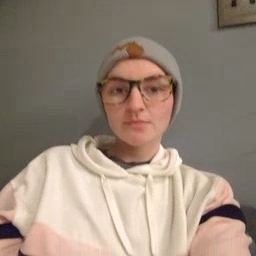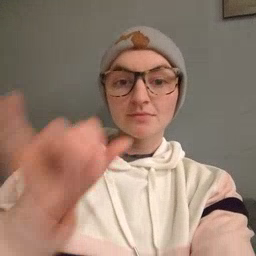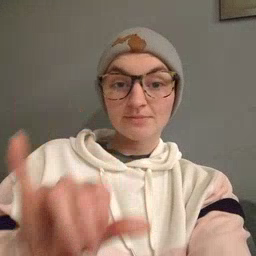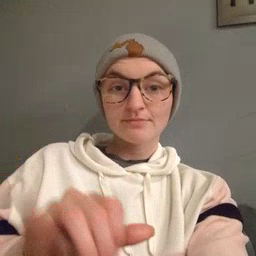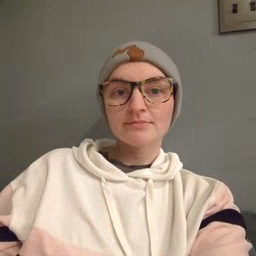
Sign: stay